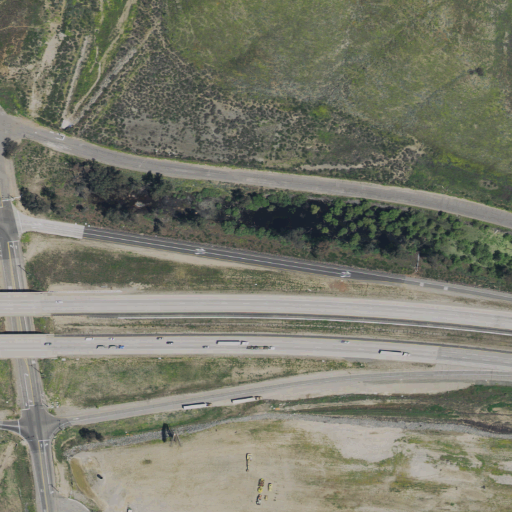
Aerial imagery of valley in California named Walker Canyon containing low intensity development, medium intensity development, shrub, open development, and high intensity development